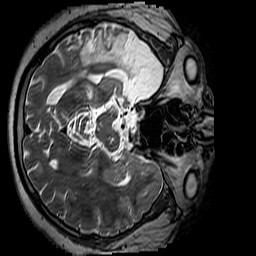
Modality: T2w
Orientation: axial
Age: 41
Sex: male
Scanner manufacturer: siemens
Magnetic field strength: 3 T
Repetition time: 3.2 s
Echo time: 0.212 s